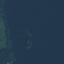
Label: SeaLake